Aerial crown-view tile of a tropical tree (Barro Colorado Island, Panama), acquired 20250616:
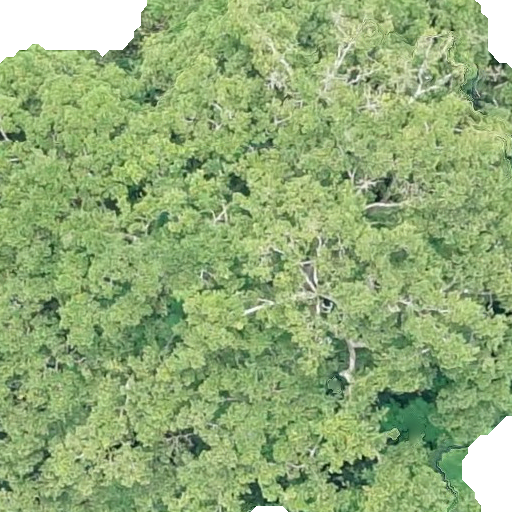
Species: Brosimum alicastrum
GBIF accepted scientific name: Brosimum alicastrum
Crown area: 427.808 m²